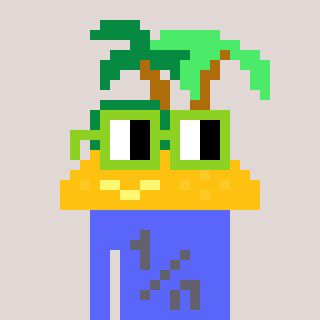
a pixel art character with square light green glasses, a island-shaped head and a purple-colored body on a warm background